Chest X-ray. View position: PA
Patient age: 81
Patient sex: M
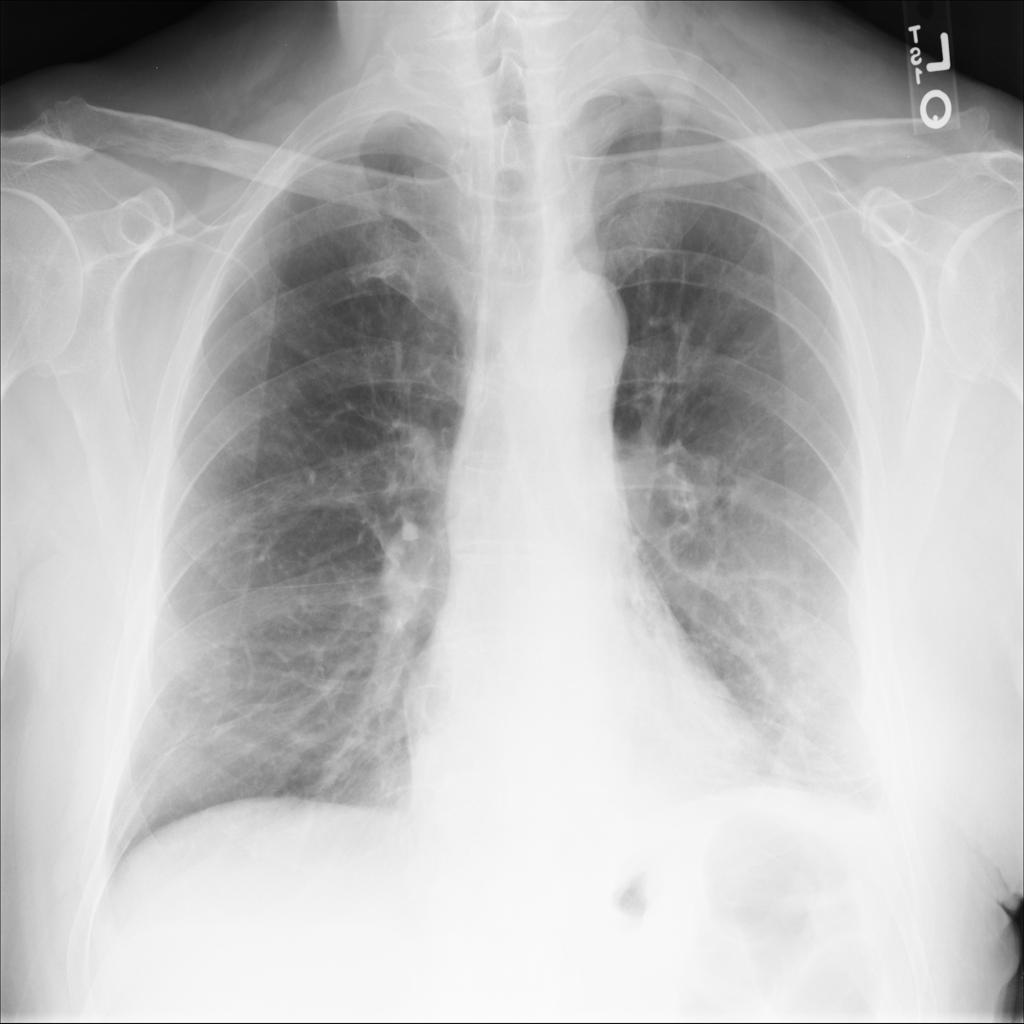
Finding: Pneumothorax